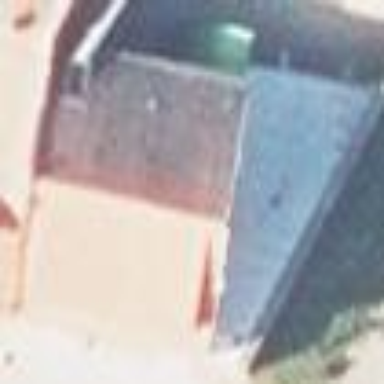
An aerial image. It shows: Kindergarten building.